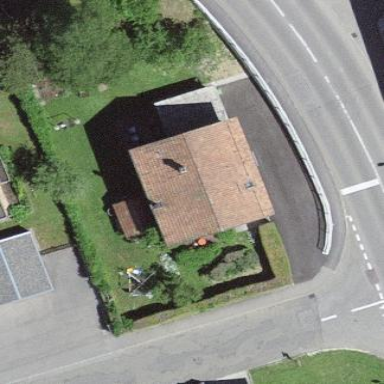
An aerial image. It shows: Residential building with gabled roof.